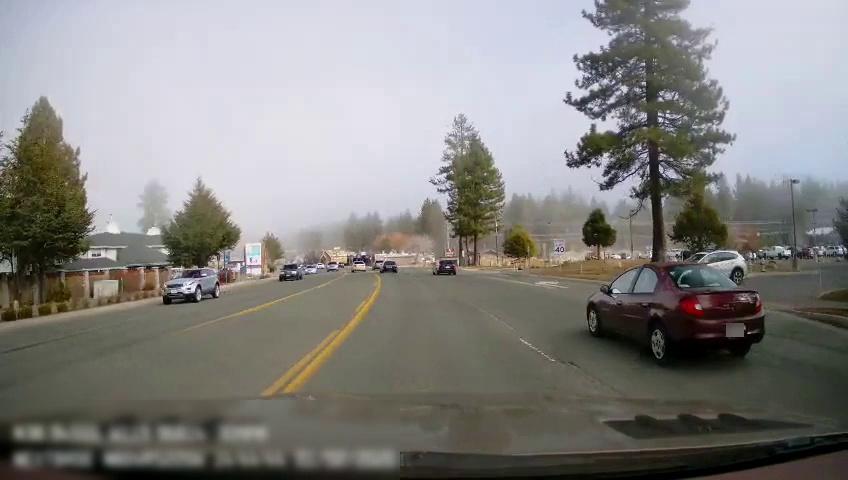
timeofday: Day
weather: Sunny
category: Drivable Space
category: Vehicles | Car
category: Vehicles | SUV
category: Vehicles | Car
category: Vehicles | SUV
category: Vehicles | SUV
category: Vehicles | Car
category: Vehicles | SUV
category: Vehicles | Truck
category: Vehicles | SUV
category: Vehicles | SUV
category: Vehicles | SUV
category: Vehicles | Car
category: Vehicles | Car
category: Vehicles | Car
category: Lanes | Opposite Lane
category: Lanes | Current Lane
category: Lanes | Current Lane
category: Lanes | Opposite Lane
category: Traffic | Signs